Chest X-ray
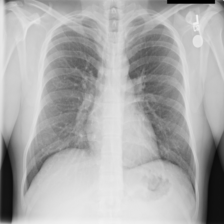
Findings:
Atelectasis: negative
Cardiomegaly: negative
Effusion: negative
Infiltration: negative
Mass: negative
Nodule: negative
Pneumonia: negative
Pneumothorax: negative
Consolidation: negative
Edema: negative
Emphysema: negative
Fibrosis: negative
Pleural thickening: negative
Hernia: negative